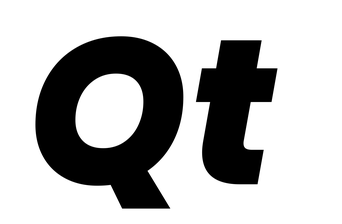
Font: Poppins-ExtraBoldItalic